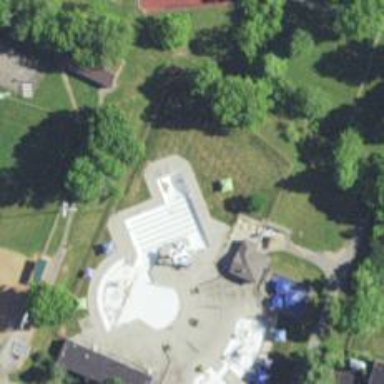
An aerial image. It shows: Lifeguard on duty.